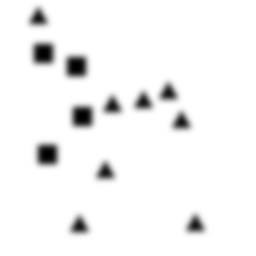
Squares: 4
Triangles: 8
Stars: 0
Total shapes: 12